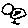
Label: bird